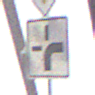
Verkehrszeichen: VerlaufVorfahrtsstrasse3
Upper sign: Vorfahrtsstrasse
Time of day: MorningAfternoon
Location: Roofed (Urban)
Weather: PartlyCloudy
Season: NotSpecified
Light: Natural